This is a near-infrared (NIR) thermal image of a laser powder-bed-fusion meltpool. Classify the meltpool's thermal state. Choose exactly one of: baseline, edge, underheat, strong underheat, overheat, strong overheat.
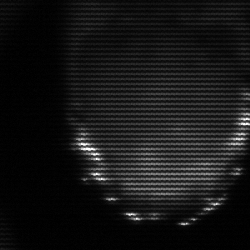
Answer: edge